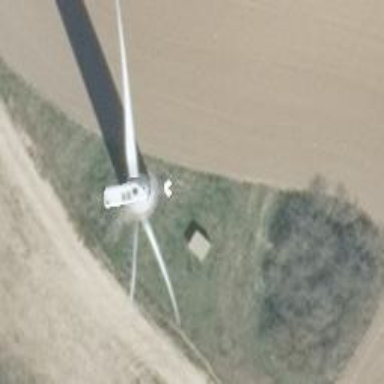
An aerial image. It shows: Wind power generator with horizontal axis wind turbine manufactured by Vestas.